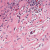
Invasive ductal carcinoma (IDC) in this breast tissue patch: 0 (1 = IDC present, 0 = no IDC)